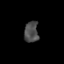
Tissue: prostate
Cell type: T cells
Senescence score: 0.2622
Nuclear area (px): 290
Mean DAPI intensity: 77.014